Question: I'm using a 'JInternalFrame' and I want to remove the dropdown in the upper left of the frame, as it serves no purpose (I've disabled resizeable, closable, etc.)

I don't see a property for this, and I don't want to remove the entire title bar, as the title is necessary. I've looked around online, and basically come up empty here. I'm hoping it's something simple that I've just overlooked, as this is my first time using 'JInternalFrame', and I'm not exactly a GUI kind of guy to begin with.
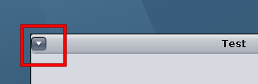
Answer: '''
internalframe.setFrameIcon(null);
'''
Edit: hack to remove system menu in Windows:
'''
BasicInternalFrameUI ui = (BasicInternalFrameUI)internalFrame.getUI();
Container north = (Container)ui.getNorthPane();
north.remove(0);
north.validate();
north.repaint();
'''